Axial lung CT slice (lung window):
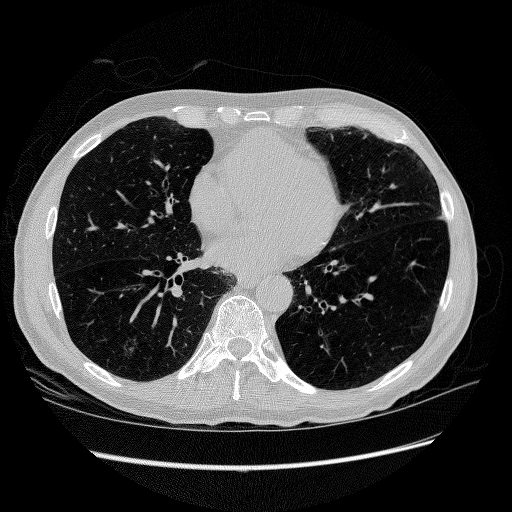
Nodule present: no